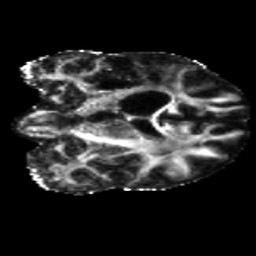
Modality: FA
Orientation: coronal
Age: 42
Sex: male
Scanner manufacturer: siemens
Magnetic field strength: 3 T
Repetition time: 5.25 s
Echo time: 0.08 s